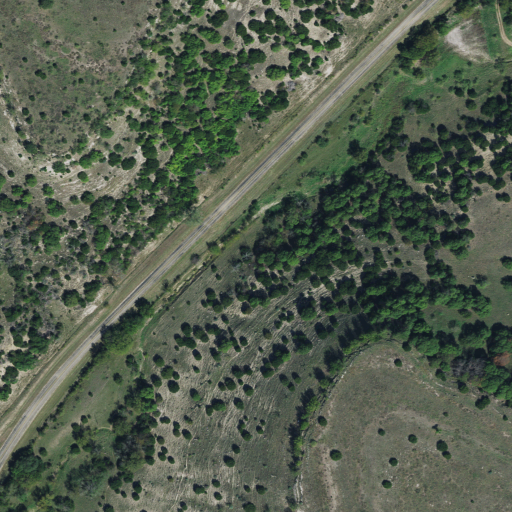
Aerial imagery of gap in Texas named Brushy Gap containing shrub, deciduous forest, open development, and evergreen forest